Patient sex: F
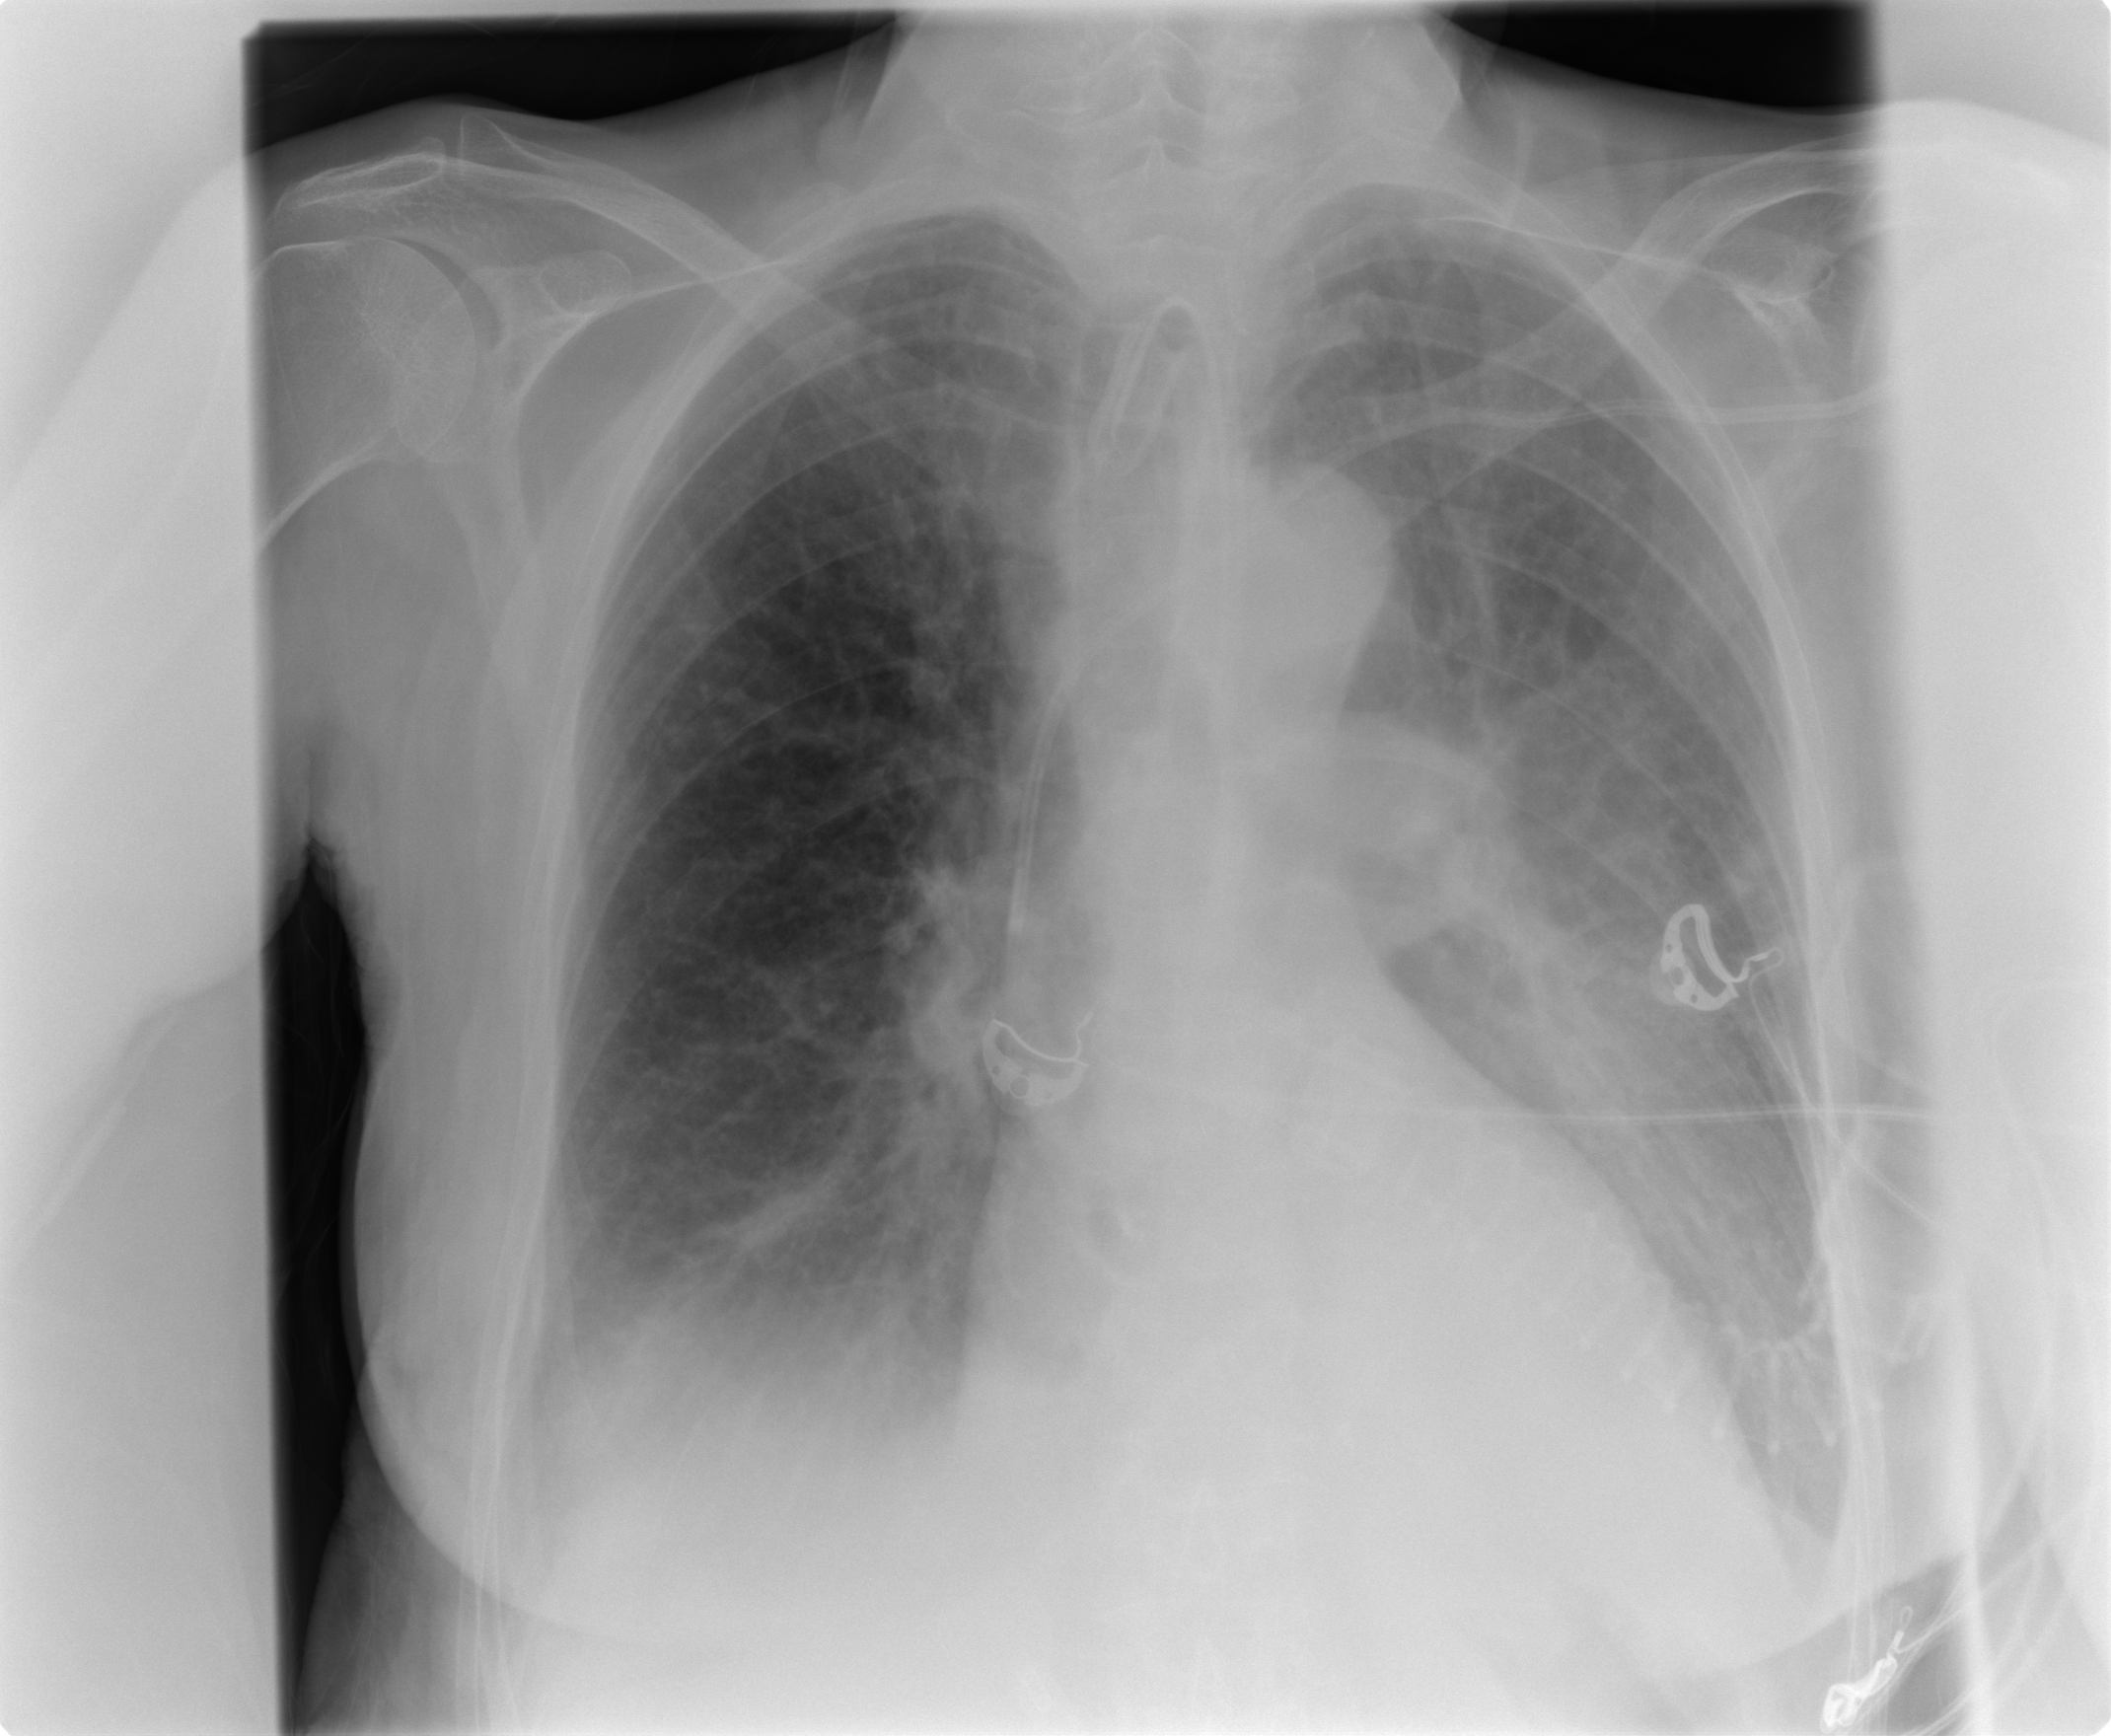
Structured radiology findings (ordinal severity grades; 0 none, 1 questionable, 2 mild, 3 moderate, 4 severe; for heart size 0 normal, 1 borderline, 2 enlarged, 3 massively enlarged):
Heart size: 0
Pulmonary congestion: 0
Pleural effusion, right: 2
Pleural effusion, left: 2
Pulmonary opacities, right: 1
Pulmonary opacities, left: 0
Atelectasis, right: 2
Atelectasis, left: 2